Question: If I make a fixed navbar in Bootstrap and add some text, then is the text under the navbar. Like this:  How can I fix it?
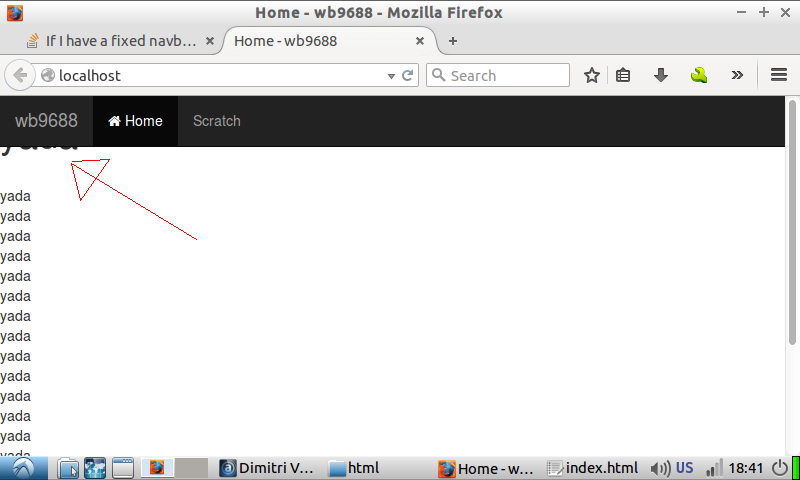
Answer: You need to add some padding to the body, like 'body { padding-top: 70px; }', see <URL> in Bootstraps documentation.